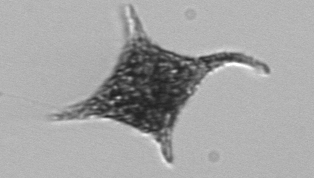
Label: Dictyocha